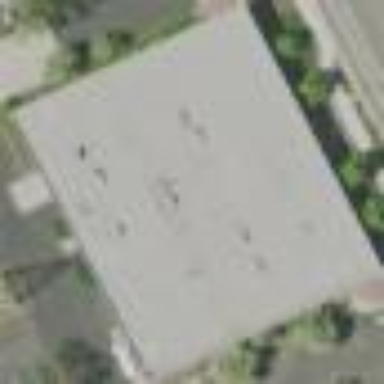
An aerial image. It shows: Commercial building.